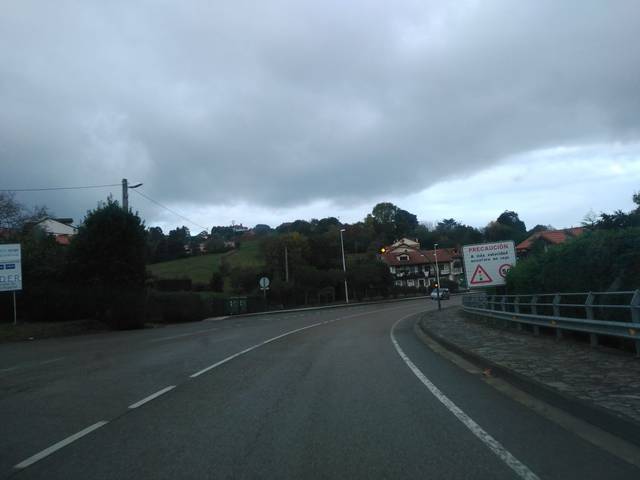
Region: Spain
Coordinates: 43.379, -4.29